Question: I have a splitapp application with two cols.
On the left I have a tree that i can navigate level by level.
I want indicate to user the current position in the menu tree by a path.. now I use this trick: insert a button to show the current path

but i don't like this solution. Any suggestions?
P.S. The path could also be very long and I can't see it in the detail page because the content of the detail page could not always sync with the master page.
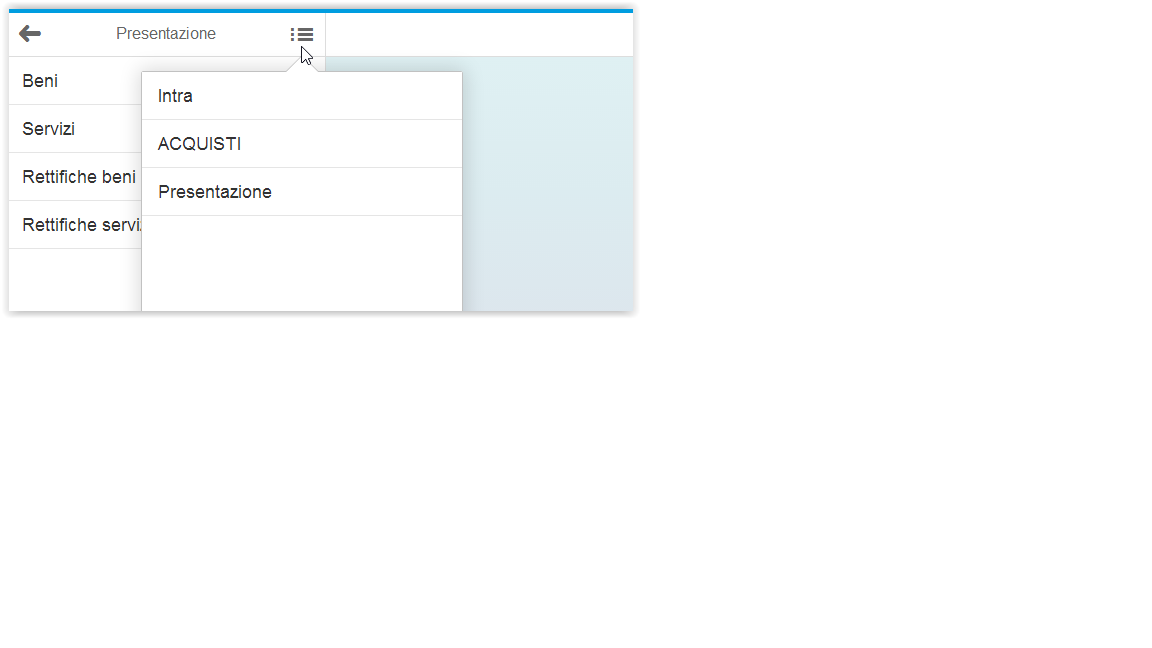
Answer: This really sounds like a 'breadcrumb'. If the path becomes too long you could limit it to show the two latest dives within the object hierachy which would be like '... > Product A > Info D'. The individual links can be used for back navigation. From technical perspective the path can be obtained from the binding context.
And this is how it could look like as shown in the <URL>: